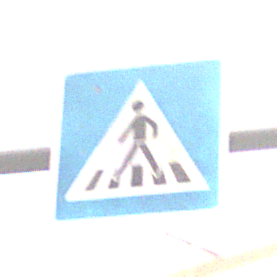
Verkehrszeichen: FussgaengerueberwegRechts
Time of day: MorningAfternoon
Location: Outdoor (Urban)
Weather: Overcast
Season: NotSpecified
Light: Natural